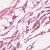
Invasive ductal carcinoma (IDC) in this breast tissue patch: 0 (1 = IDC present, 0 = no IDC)